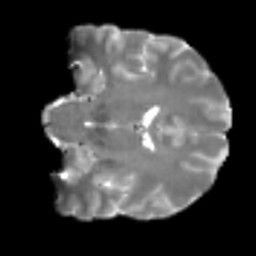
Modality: T2w
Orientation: coronal
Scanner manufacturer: siemens
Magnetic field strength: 3 T
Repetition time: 4 s
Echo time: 0.0594 s